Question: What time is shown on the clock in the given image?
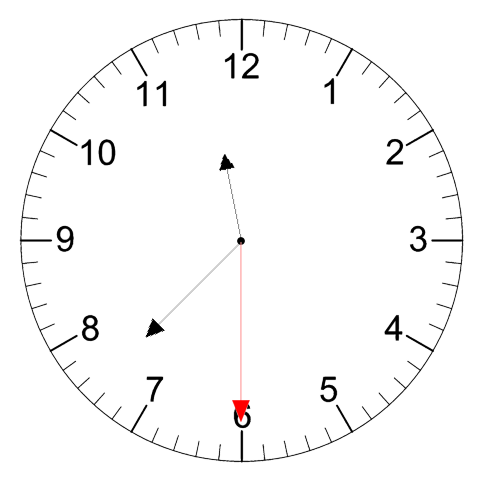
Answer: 11:37:30